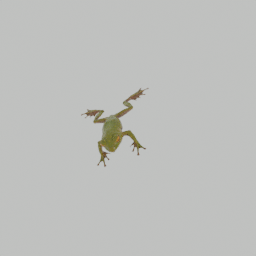
Label: animals